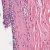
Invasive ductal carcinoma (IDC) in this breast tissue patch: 0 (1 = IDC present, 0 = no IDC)